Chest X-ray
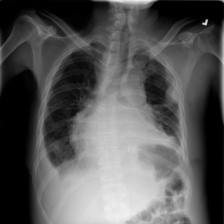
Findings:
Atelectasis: negative
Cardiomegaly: negative
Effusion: positive
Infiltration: negative
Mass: negative
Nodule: negative
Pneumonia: negative
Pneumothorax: negative
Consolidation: negative
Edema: negative
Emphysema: negative
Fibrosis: negative
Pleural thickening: negative
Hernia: negative